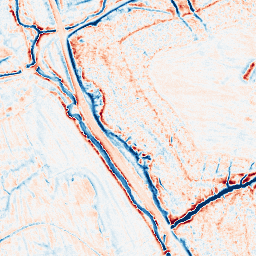
Category: edge_preserving
Decomposition family: anisotropic_diffusion
Decomposition parameters: iterations: 20
kappa: 50
gamma: 0.15
Upsampling method: bicubic
Upsampling parameters: scale: 4
Upsampling scale: 4